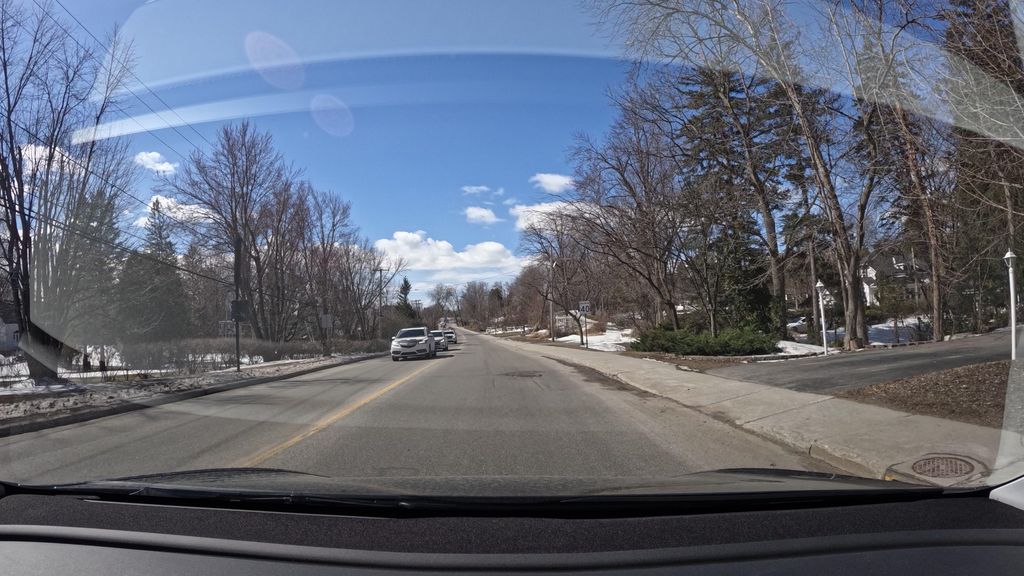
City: montreal